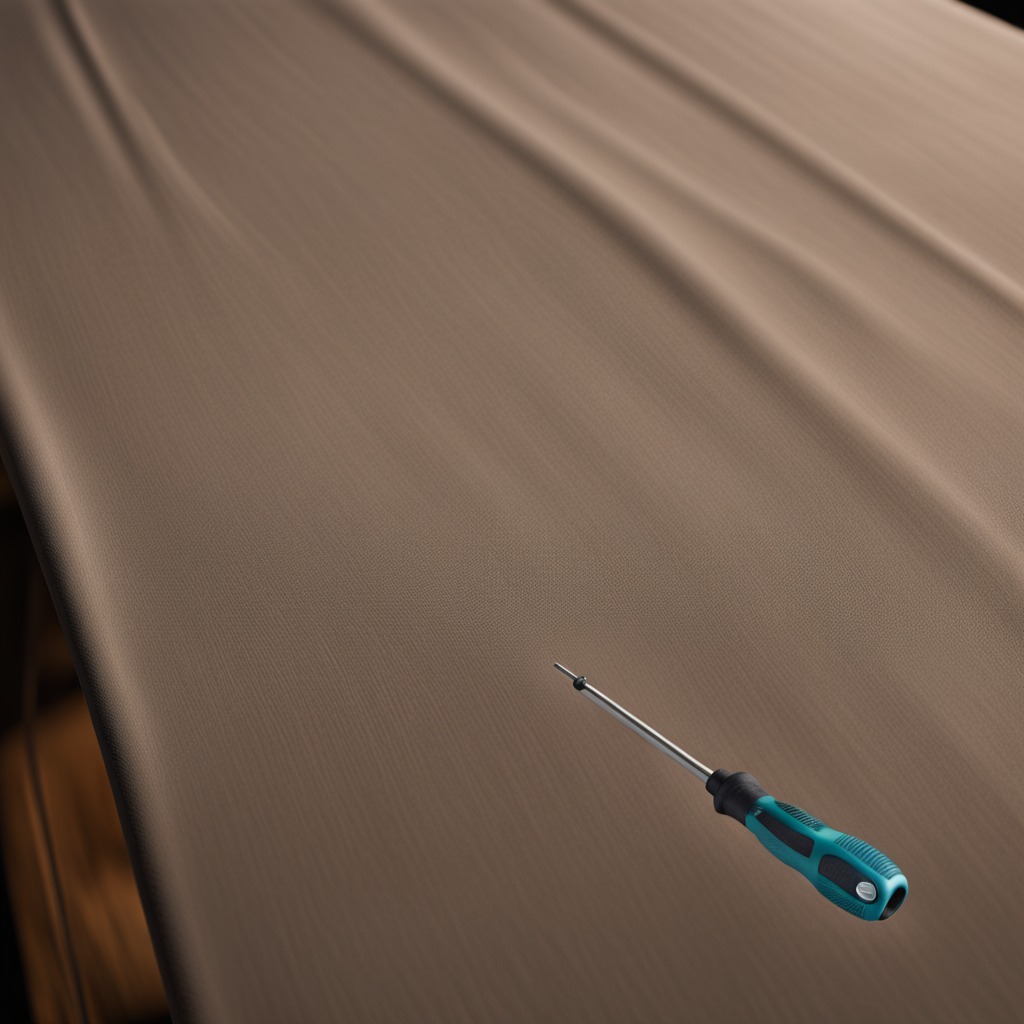
A screwdriver is lying on the wooden table inside a workshop at night.